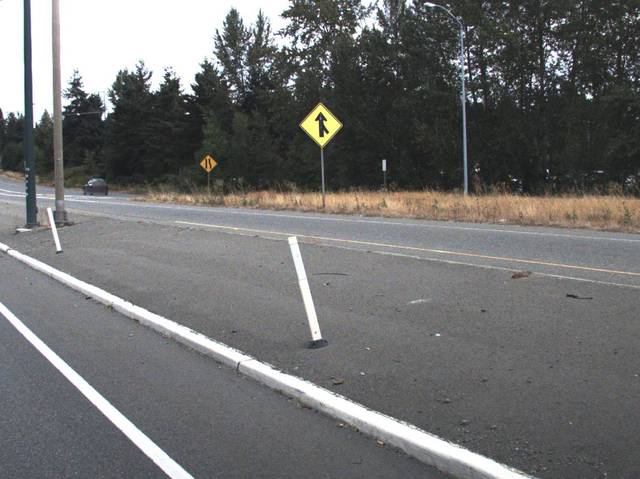
Region: United States
Coordinates: 47.681, -122.184